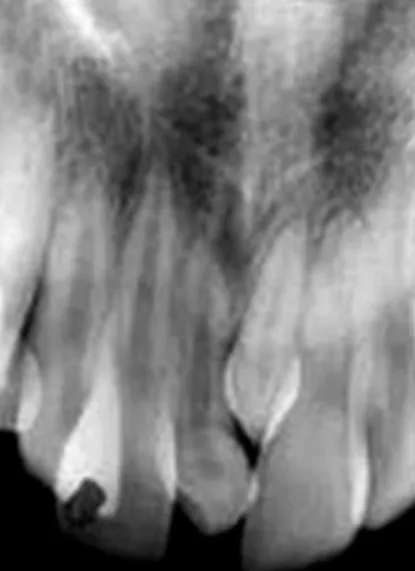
Periapical radiograph showing absence of unerupted supernumerary teeth.
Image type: radiology (x_ray)